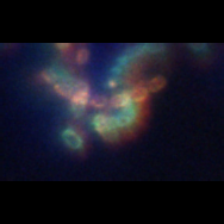
Taxon: Chaetoceros
Group: Diatoms